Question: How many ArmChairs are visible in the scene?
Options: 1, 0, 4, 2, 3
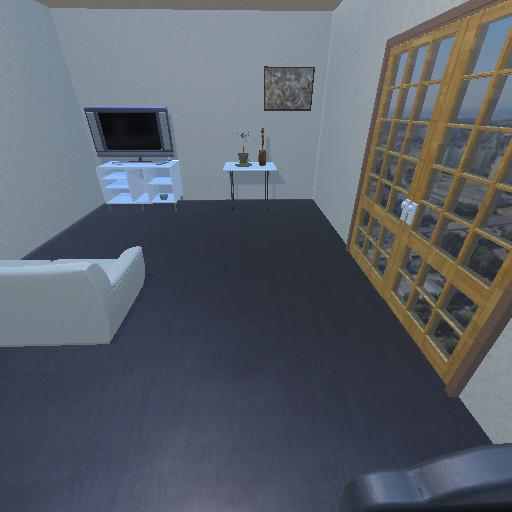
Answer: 1